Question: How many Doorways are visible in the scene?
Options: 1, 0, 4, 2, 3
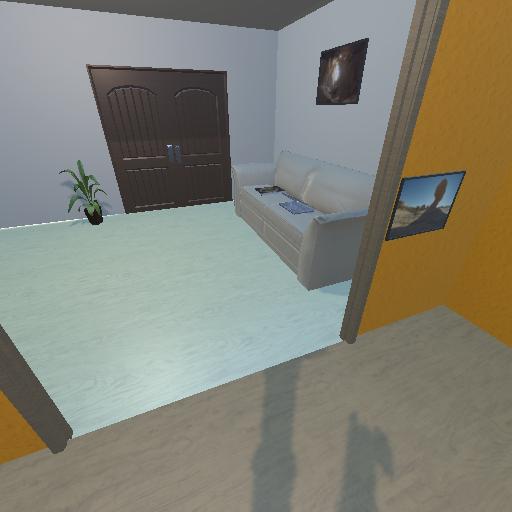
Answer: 1